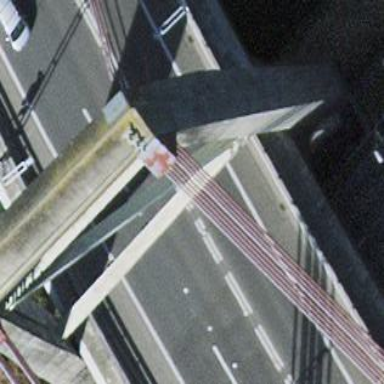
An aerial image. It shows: Bridge supported by pylons.